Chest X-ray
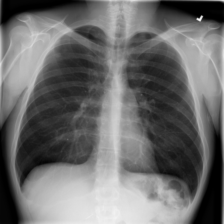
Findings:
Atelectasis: negative
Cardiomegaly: negative
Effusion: negative
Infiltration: positive
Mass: negative
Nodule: positive
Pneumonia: negative
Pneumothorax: negative
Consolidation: negative
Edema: negative
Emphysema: negative
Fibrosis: negative
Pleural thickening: negative
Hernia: negative